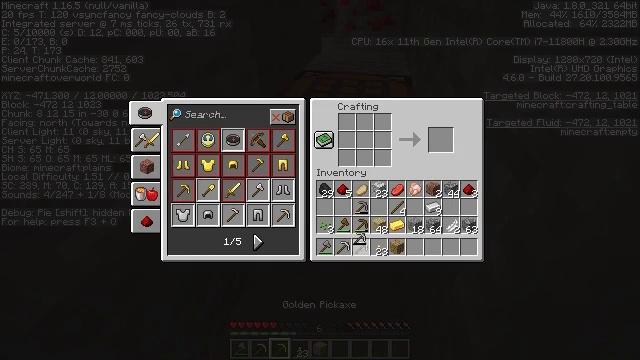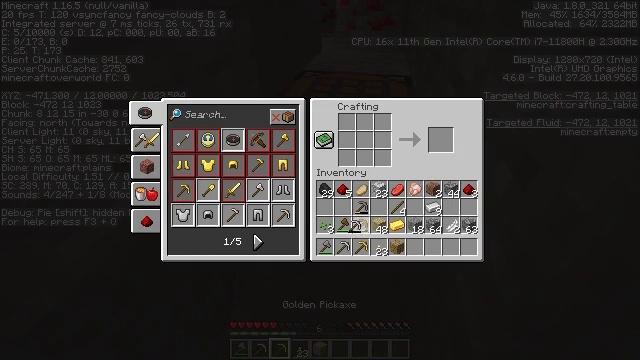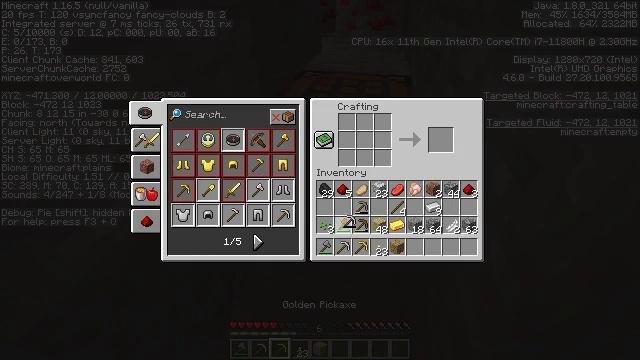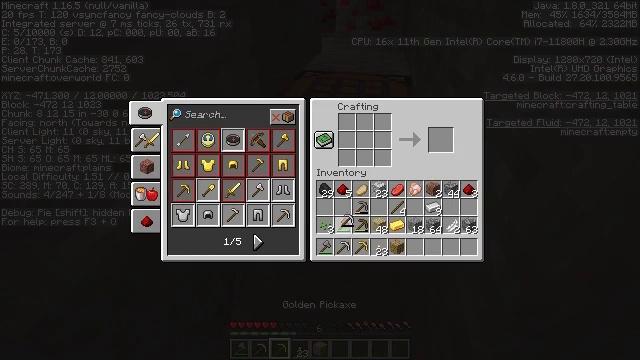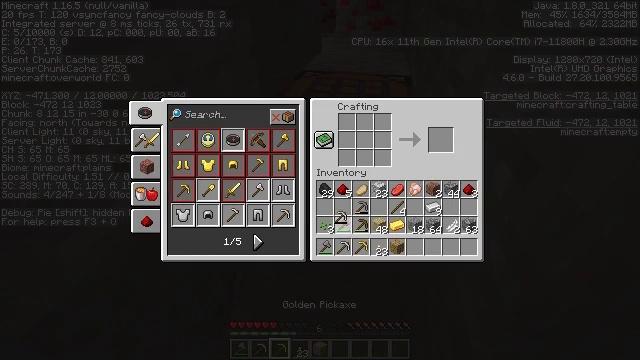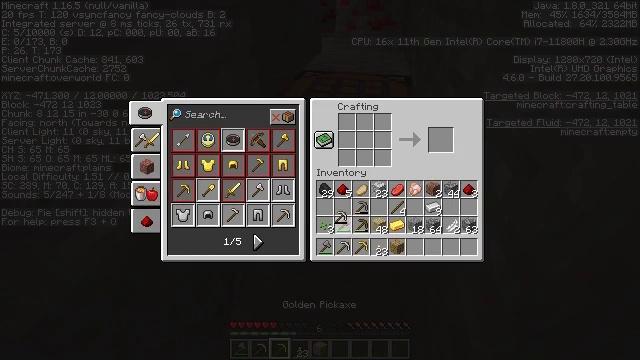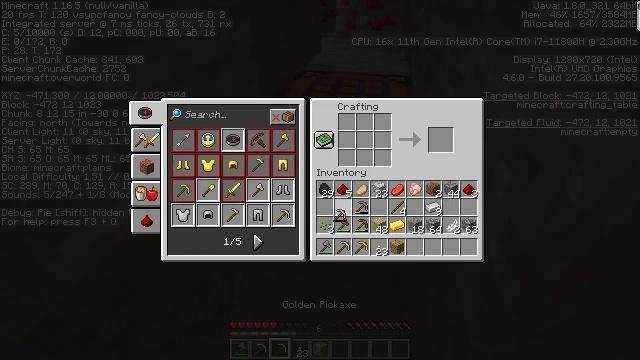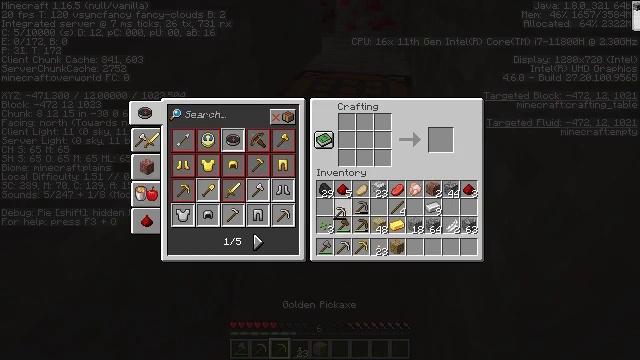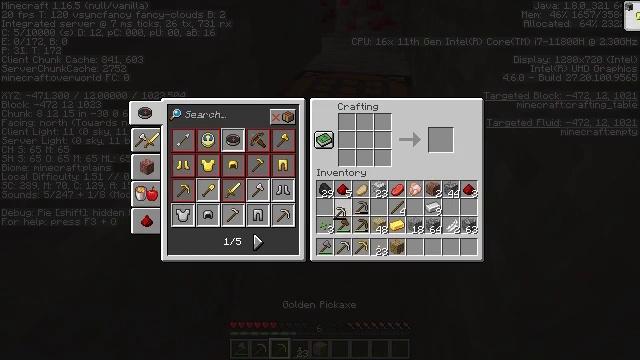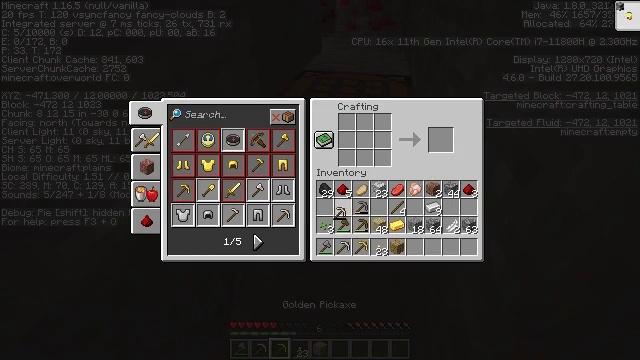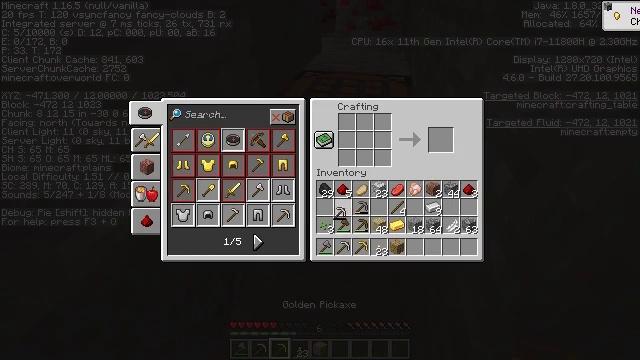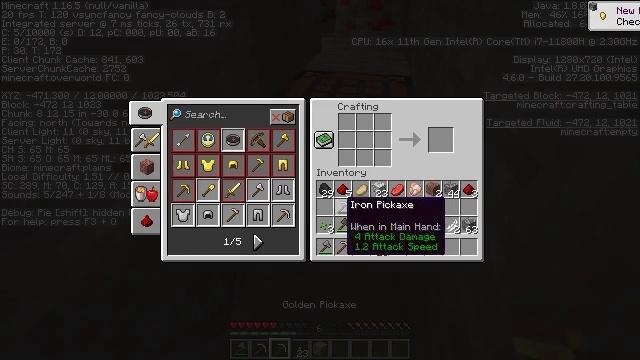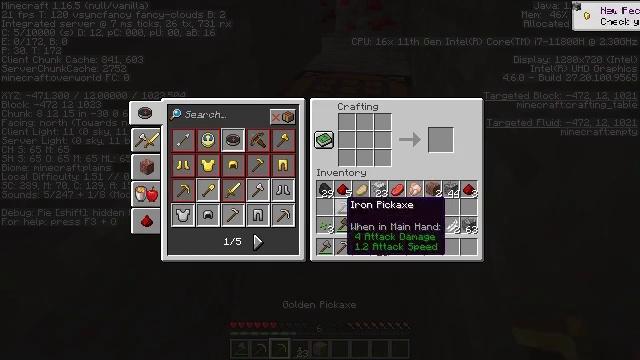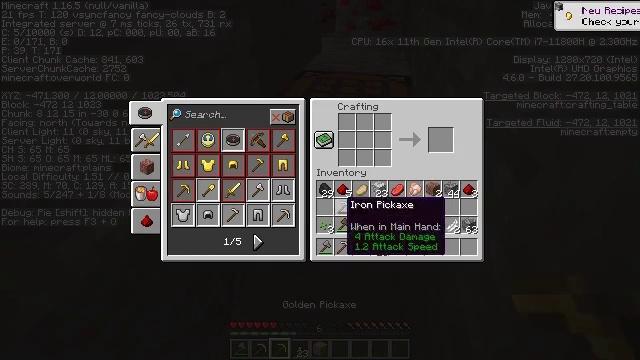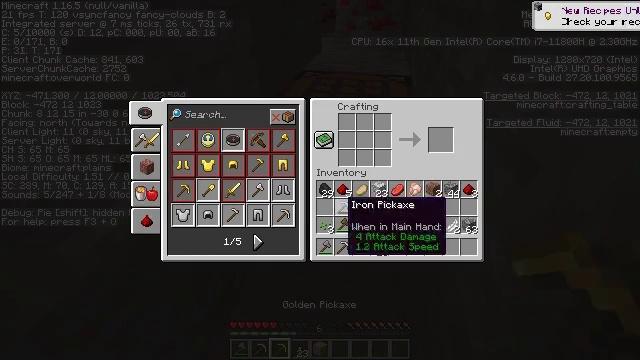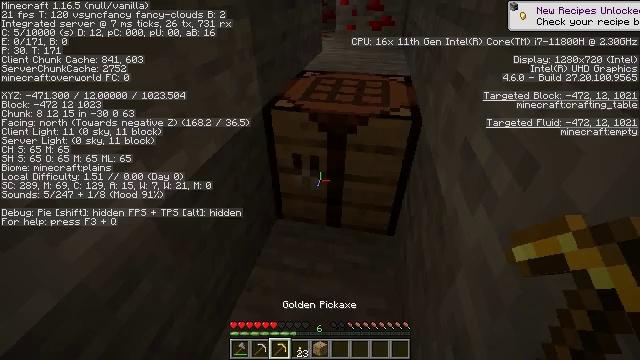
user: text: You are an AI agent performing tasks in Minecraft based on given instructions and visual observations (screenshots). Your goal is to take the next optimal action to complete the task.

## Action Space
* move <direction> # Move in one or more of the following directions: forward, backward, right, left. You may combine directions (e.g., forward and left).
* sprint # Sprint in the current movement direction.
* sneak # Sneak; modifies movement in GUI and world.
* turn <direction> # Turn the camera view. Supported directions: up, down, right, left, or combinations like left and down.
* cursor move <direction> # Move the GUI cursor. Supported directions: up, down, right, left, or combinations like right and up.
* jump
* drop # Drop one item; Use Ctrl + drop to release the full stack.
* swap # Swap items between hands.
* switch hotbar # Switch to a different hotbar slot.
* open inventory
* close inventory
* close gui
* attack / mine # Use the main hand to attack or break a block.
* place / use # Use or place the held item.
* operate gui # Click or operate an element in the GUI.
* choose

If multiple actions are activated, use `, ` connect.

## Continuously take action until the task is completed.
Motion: motion action
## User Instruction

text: Gather stone by using a pickaxe.
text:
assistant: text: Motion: cursor move up
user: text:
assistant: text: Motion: no_op
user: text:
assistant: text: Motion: no_op
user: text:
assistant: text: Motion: no_op
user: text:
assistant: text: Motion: no_op
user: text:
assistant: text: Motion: no_op
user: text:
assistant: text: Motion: no_op
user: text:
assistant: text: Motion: operate gui
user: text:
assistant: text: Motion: operate gui
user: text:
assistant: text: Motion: operate gui
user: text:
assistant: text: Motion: no_op
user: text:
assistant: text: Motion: no_op
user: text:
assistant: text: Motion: no_op
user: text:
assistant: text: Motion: no_op
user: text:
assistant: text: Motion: no_op
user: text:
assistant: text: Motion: turn left, close gui
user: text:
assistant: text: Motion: turn left
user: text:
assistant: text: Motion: turn left and down
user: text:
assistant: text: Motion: turn left and down
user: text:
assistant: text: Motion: move left, turn left
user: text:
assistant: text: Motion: move left, turn left and up
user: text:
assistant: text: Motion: move left, turn down
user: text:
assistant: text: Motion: move left
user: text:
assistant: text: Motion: move left
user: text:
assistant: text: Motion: move left
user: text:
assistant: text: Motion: move forward and move left, turn right and up
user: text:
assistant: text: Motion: move forward and move left, turn right and up
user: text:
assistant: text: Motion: move forward and move left, turn right and up
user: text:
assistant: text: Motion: move forward and move left
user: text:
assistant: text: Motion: move forward and move left